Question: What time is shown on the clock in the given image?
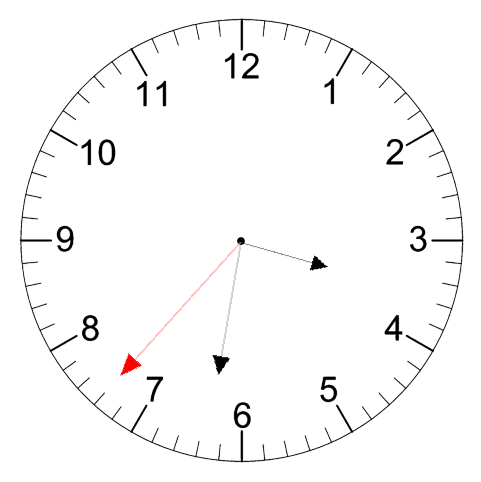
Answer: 03:31:37